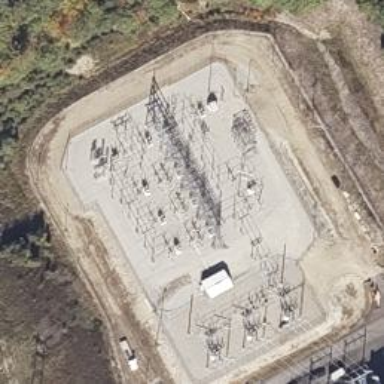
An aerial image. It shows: Switch for power supply.